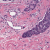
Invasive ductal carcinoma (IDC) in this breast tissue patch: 0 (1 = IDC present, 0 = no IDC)